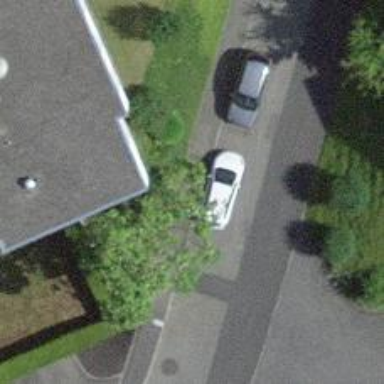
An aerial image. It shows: Sidewalk along the footway.